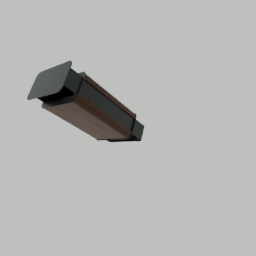
Label: tools